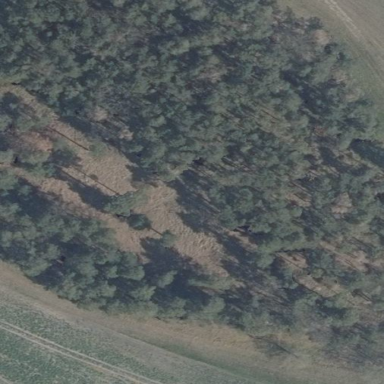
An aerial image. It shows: Forest area.